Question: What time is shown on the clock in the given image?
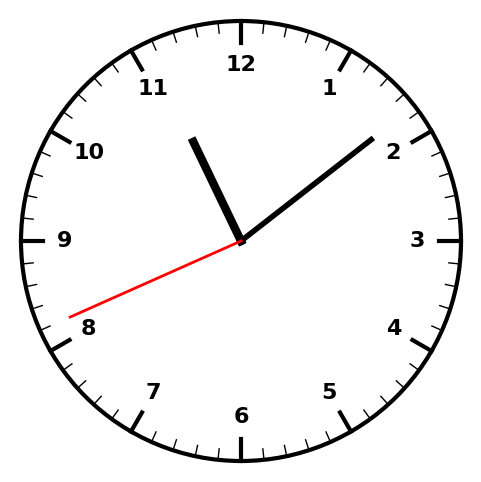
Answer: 11:08:41